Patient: sex F, age 59
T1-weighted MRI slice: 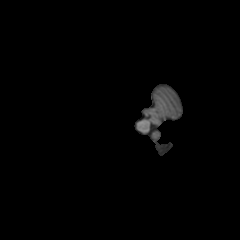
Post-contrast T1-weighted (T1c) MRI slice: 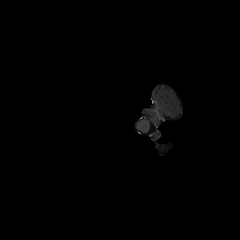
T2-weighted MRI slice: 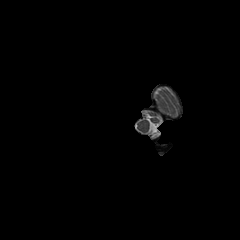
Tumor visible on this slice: no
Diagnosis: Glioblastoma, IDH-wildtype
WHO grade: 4